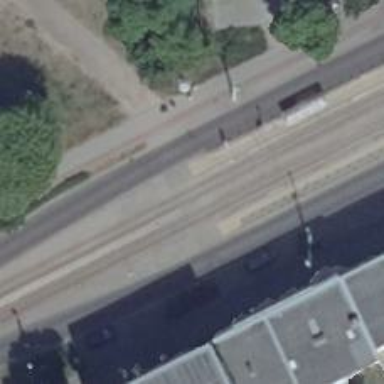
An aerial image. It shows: Service road with tram railway. The railway is electrified with contact line.